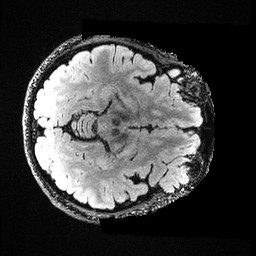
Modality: FLAIR
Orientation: axial
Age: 36
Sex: female
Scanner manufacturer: ge
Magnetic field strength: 3 T
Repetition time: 4.802 s
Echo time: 0.1159 s